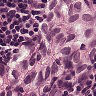
Metastatic tissue present: yes